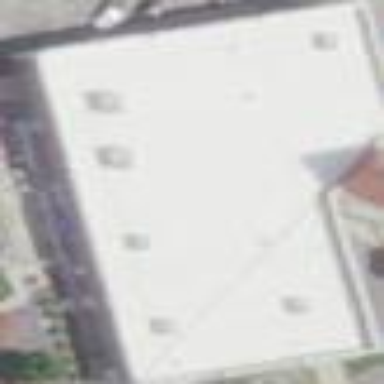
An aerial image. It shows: Building that is place of worship.